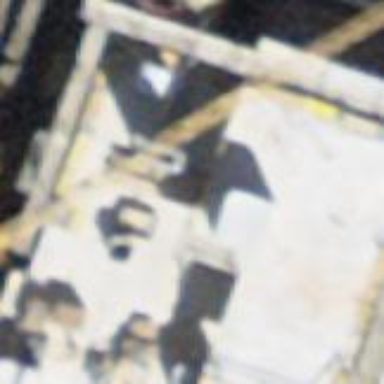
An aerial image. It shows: Building with tile roof.